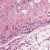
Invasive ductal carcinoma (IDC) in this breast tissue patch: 0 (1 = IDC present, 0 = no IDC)